Field crop: maize
Growth stage: 2
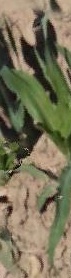
Species: maize